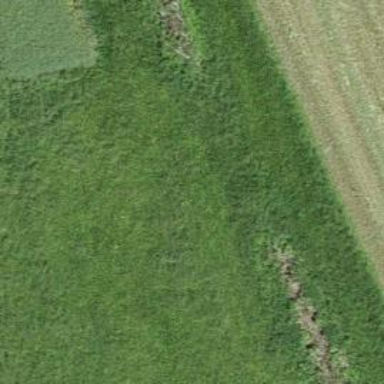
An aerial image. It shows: Hedge barrier.